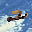
Label: 2